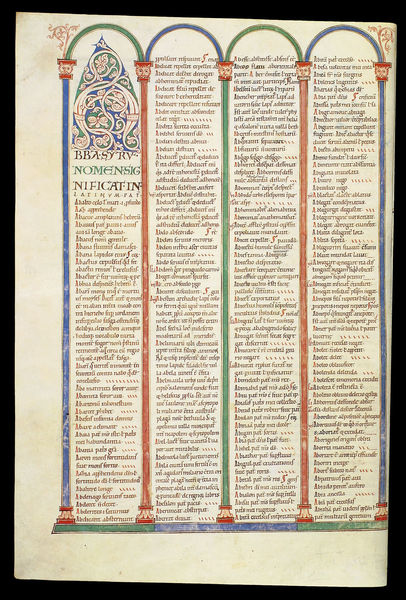
Titel: Glossarium Salomonis
Standort: Herkunftsort: Prüfening (EU - D - Bayern)
Institution: München, Bayerische Staatsbibliothek
Schlagwörter: blau, grün, bunt, säulen, zeichnung, rot, bibel, schrift, bogen, spalten, dekoration, verzierung, bögen, vier, kolonnen, buch, druck, initialen, seite, illustration, text, initiale, kapitell, buchdruck, buchseite, miniatur, handschrift, latein, kalligraphie, buchmalerei, kolumnen, abschrift, a, buchschrift, nomensig